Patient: sex M, age 55
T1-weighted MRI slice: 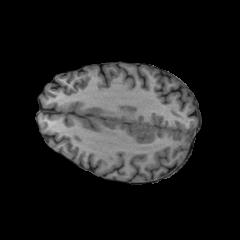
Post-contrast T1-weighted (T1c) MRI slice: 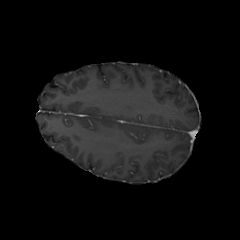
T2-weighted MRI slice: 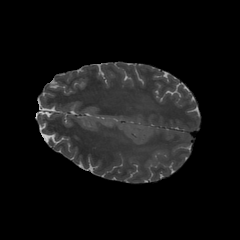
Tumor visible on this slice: yes
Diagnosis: Astrocytoma, IDH-wildtype
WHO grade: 2